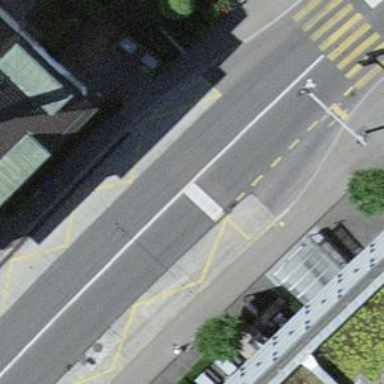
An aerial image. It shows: Trolleybus stop position for public transport.